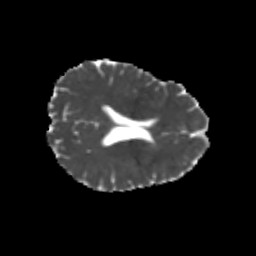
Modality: MD
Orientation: axial
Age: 26
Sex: female
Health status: healthy
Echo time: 0.074 s